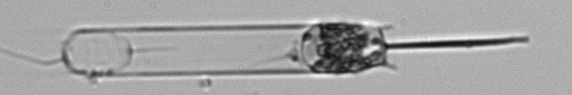
Label: Ditylum_brightwellii